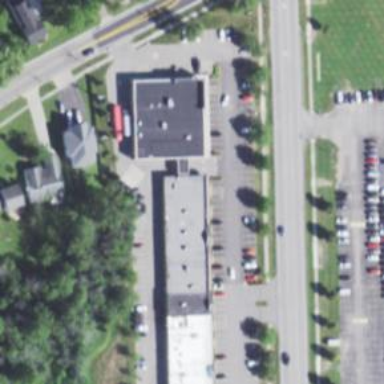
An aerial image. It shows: Pharmacy providing healthcare services.